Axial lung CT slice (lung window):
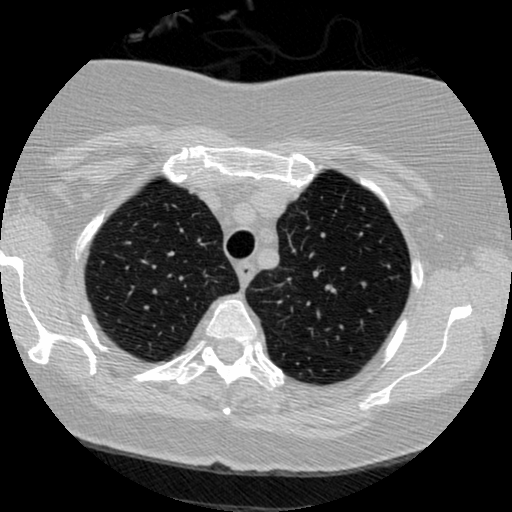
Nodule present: no